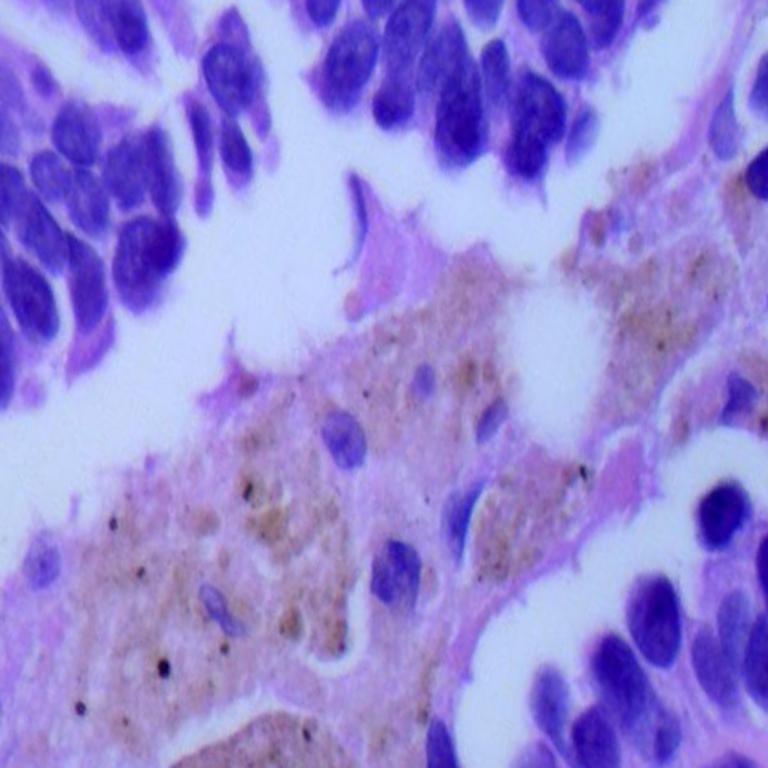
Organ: lung
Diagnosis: adenocarcinomas